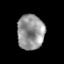
Tissue: prostate
Cell type: T cells
Senescence score: 0.2231
Nuclear area (px): 926
Mean DAPI intensity: 148.752